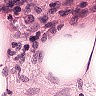
Metastatic tissue present: no